Field crop: maize
Growth stage: 2
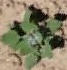
Species: chenopodium